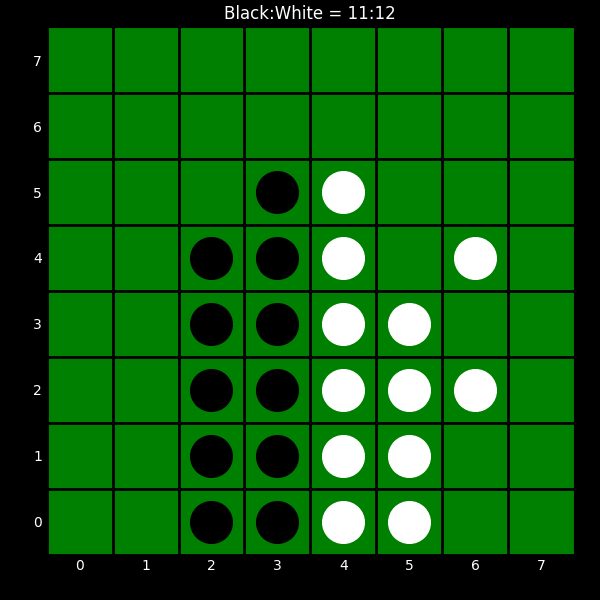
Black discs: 11
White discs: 12